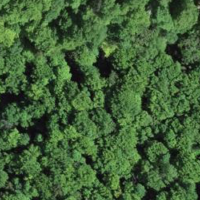
EUNIS habitat code: 41
Species observed at this site:
Lathyrus vernus
Laserpitium latifolium